Один моль идеального одноатомного газа совершает процесс, график которого в координатах $VT$ полностью лежит на прямой линии.
Найдите теплоёмкость газа в точке $A$, равноудалённой от точек пересечения этой прямой с осями координат.
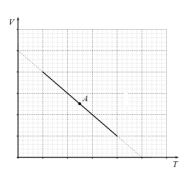
Решение: По определению теплоемкость равна$$C=\frac{\delta Q}{\Delta T}=\frac{\Delta U+P\Delta V}{\Delta T}=C_V+P\frac{\Delta V}{\Delta T}. \tag{1}$$Пусть в требуемой точке параметры газа равны $(P_0, V_0, T_0)$. Тогда уравнение процесса имеет следующий вид$$\frac{V}{V_0}+\frac{T}{T_0}=2. \tag{2}$$Для малых изменений получаем$$\frac{\Delta V}{V_0}+\frac{\Delta T}{T_0}=0, \tag{3}$$$$\frac{\Delta V}{\Delta T}=-\frac{V_0}{T_0}. \tag{4}$$Окончательно, с учётом равенства $P_0V_0=RT_0$, получаем$$C=C_V+P\frac{\Delta V}{\Delta T}=C_V-P_0\frac{V_0}{T_0}=C_V-R=\frac{R}{2}. \tag{5}$$
Ответ: $$C=C_V+P\frac{\Delta V}{\Delta T}=\frac{R}{2}. $$
Темы:
T, Жаутыковские